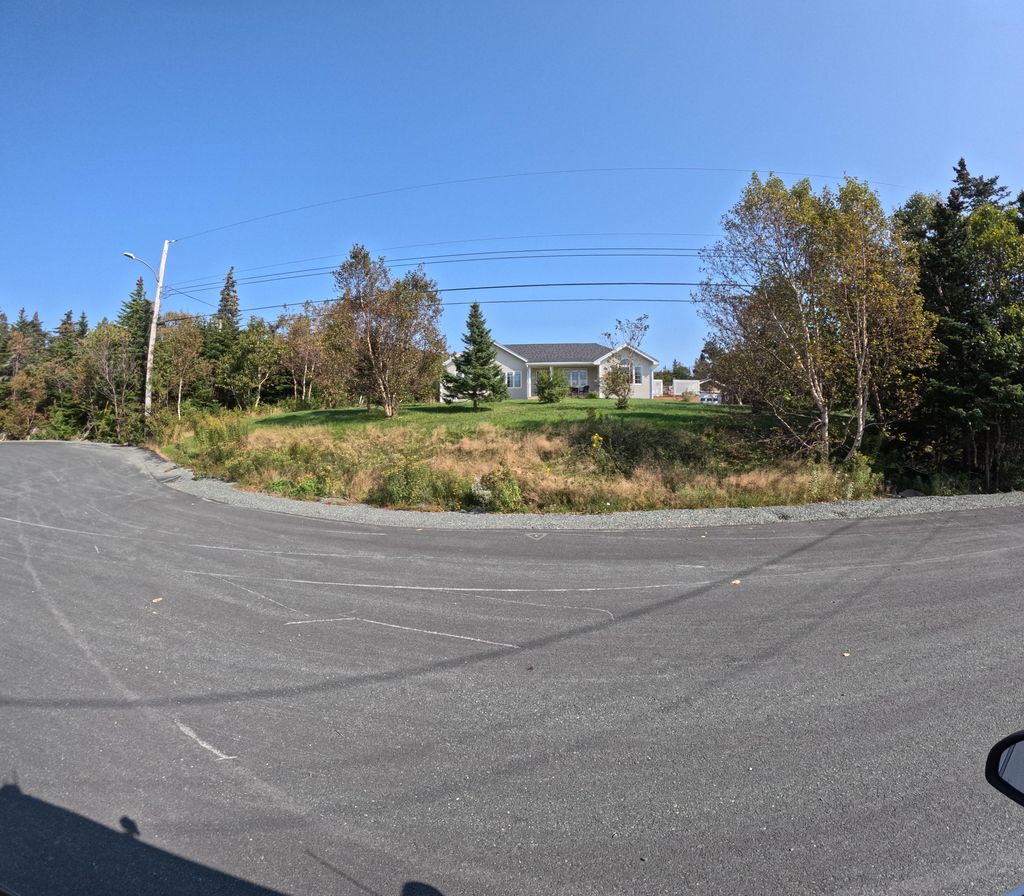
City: st_johns